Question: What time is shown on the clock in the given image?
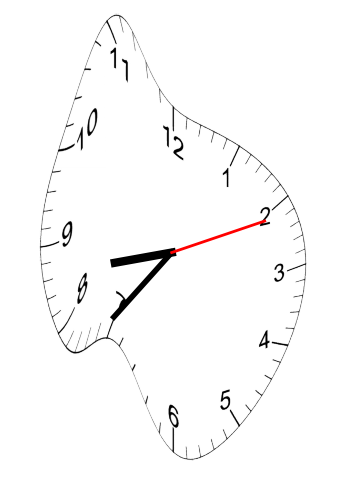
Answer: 08:36:11